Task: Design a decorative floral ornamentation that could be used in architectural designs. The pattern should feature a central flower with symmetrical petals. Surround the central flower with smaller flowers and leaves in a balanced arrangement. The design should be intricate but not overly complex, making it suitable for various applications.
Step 619:
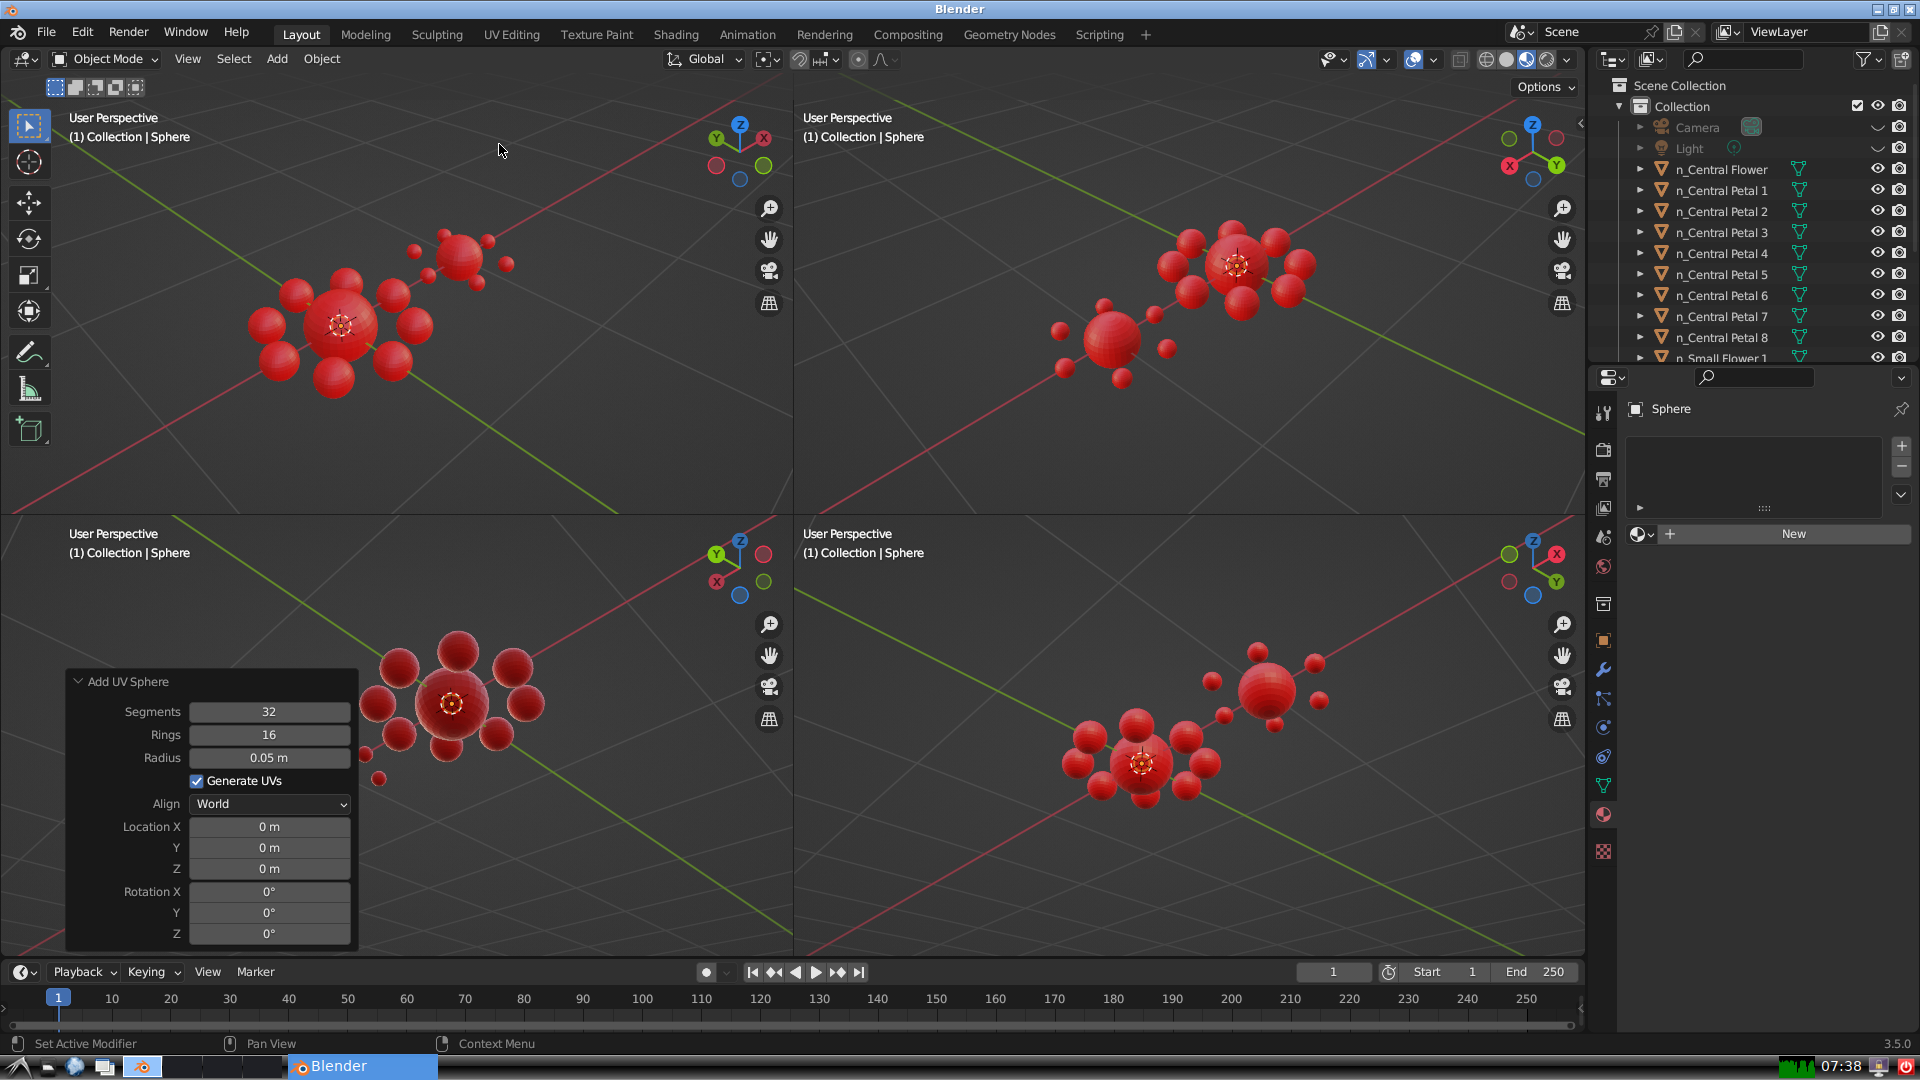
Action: {"mouse_move": [270, 758]}